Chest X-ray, AP view. Patient: 20 years old, sex M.
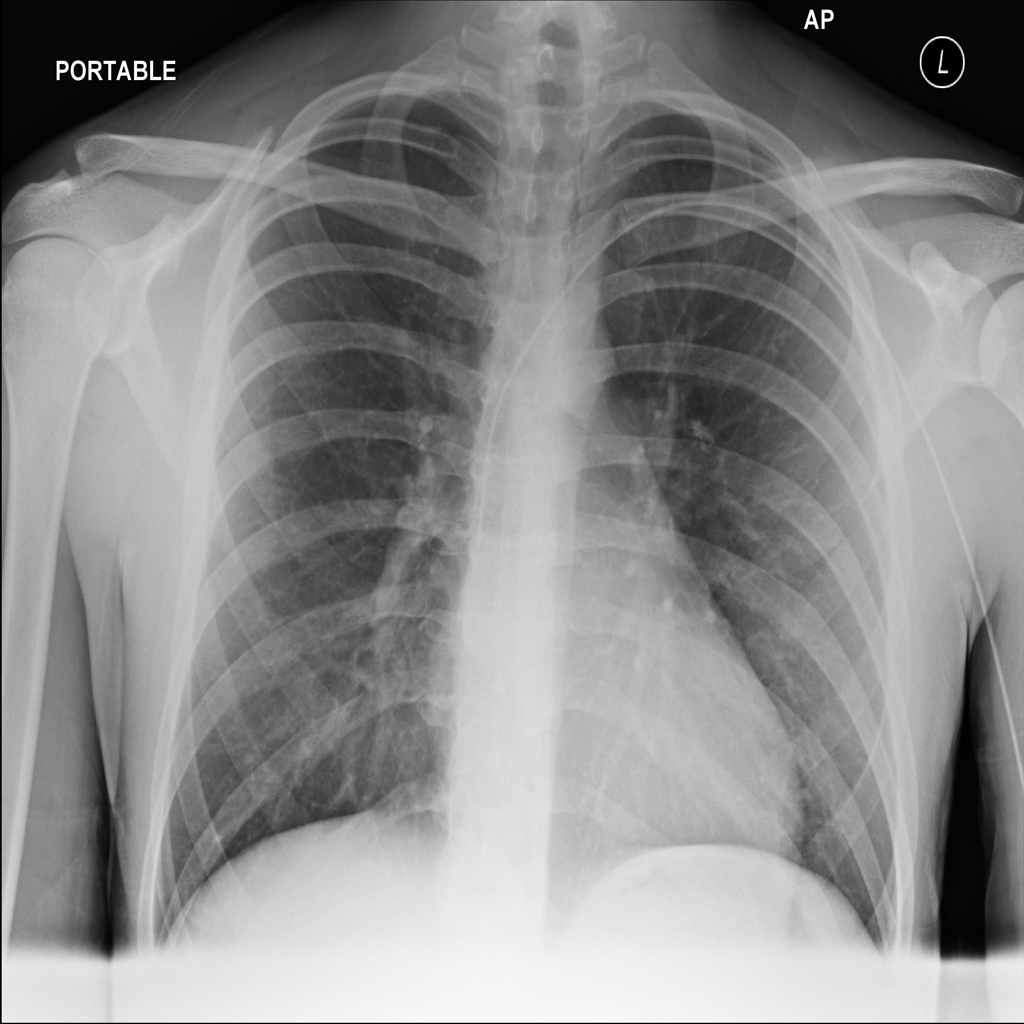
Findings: No Finding